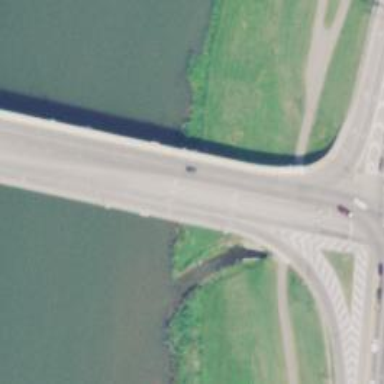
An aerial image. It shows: Beam bridge on secondary road.